Question: I have a custom tableview cell, when I click the "quantity button" inside the cell, the value of the cell itself resets to the value defined the prototype cell on storyboard (which is "1"). So imagine I click the button under the image of the first cell, the label of the button changes from "5" to "1". I commented out all the code when button is pressed, so assume nothing ishapening there. Why is this?

My Custom Cell (.h)
'''
@interface BLCartItemCell : UITableViewCell
@property (weak, nonatomic) IBOutlet UIImageView *imgView;
@property (weak, nonatomic) IBOutlet UILabel *title;
@property (weak, nonatomic) IBOutlet UIButton *quantityBtn;
@property (weak, nonatomic) IBOutlet UIButton *removeBtn;
@property (weak, nonatomic) IBOutlet UILabel *price;
@end
'''
My Custom Cell (.m)
'''
@implementation BLCartItemCell
@end
'''
In my view controller:
'''
- (UITableViewCell *)tableView:(UITableView *)tableView cellForRowAtIndexPath:(NSIndexPath *)indexPath{
// Section 0: Cart cells
static NSString *cartCellIdentifier = @"cartCell";
BLCartItemCell *cell = [tableView dequeueReusableCellWithIdentifier:cartCellIdentifier];
if (cell == nil) {
cell = [[BLCartItemCell alloc] initWithStyle:UITableViewCellStyleSubtitle reuseIdentifier:@"cartCell"];
// [cell.removeBtn addTarget:self action:@selector(removeBtnPressed:) forControlEvents:UIControlEventTouchUpInside];
// [cell.quantityBtn addTarget:self action:@selector(quantityBtnPressed:) forControlEvents:UIControlEventTouchUpInside];
}
// Grab the cart item from cart and set the cell properties
BLCartItem *cartItem = [self.cart.items objectAtIndex:indexPath.row];
cell.title.text = cartItem.title;
cell.quantityBtn.titleLabel.text = [NSString stringWithFormat:@"%i", cartItem.quantity];
cell.price.text = [NSString stringWithFormat:@"$ %.2f", [cartItem totalPrice]];
NSData *image_data = [[NSData alloc] initWithContentsOfURL:cartItem.image];
cell.imgView.image = [UIImage imageWithData:image_data];
// Buttons will keep track of cell index
cell.quantityBtn.tag = indexPath.row;
cell.removeBtn.tag = indexPath.row;
return cell;
'''
I removed the IBActions associated with the button, problem still happens.
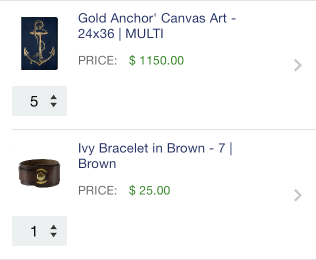
Answer: I think it has problem when you set buttonTitle like that
'''
cell.quantityBtn.titleLabel.text = [NSString stringWithFormat:@"%i", cartItem.quantity];
'''
try :
'''
[cell.quantityBtn setTitle: [NSString stringWithFormat:@"%i", cartItem.quantity] forState: UIControlStateNormal]];
'''
Read more
<URL>
<URL>